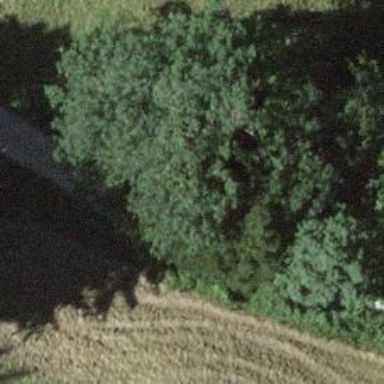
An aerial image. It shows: Culvert tunnel.